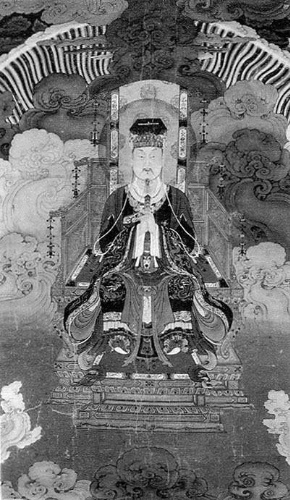
Artist: Unidentified artist
Object type: Hanging scroll
Classification: Paintings
Medium: Hanging scroll; color on silk
Culture: China
Period: Ming (1368–1644) or Qing dynasty (1644–1911)
Dimensions: 66 1/2 x 40 in. (168.9 x 101.6 cm)
Department: Asian Art
Credit line: Gift of Bess Myerson, 1958
Accession year: 1958
Repository: Metropolitan Museum of Art, New York, NY
Tags: Deities|Daoism